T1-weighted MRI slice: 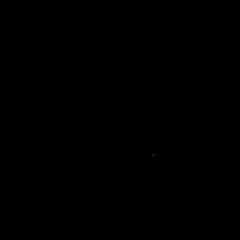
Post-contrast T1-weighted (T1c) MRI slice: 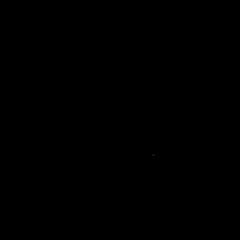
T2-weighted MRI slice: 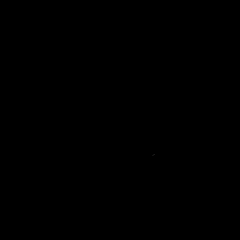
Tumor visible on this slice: no